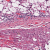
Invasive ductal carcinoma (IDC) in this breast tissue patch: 0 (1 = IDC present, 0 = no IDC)